Question: I got 2 gradle errors when compiling.
I try to install the repositories and it starts to install v14 support libraries and after it finishes and sync's it displays the same error again. Also tried cleaning and rebuilding the project.
'''
apply plugin: 'com.android.application'
android {
compileSdkVersion 22
buildToolsVersion '22.0.1'
defaultConfig {
applicationId "com.piserve.geejo.mskv4"
minSdkVersion 15
targetSdkVersion 22
versionCode 1
versionName "1.0"
}
buildTypes {
release {
minifyEnabled false
proguardFiles getDefaultProguardFile('proguard-android.txt'), 'proguard-rules.pro'
}
}
}
dependencies {
compile fileTree(include: ['*.jar'], dir: 'libs')
compile 'org.lucasr.dspec:dspec:0.1.1'
compile 'com.mcxiaoke.volley:library:1.0.+'
compile 'com.android.support:appcompat-v7:22.0.1'
compile 'com.android.support:recyclerview-v7:22.0.1'
}
'''

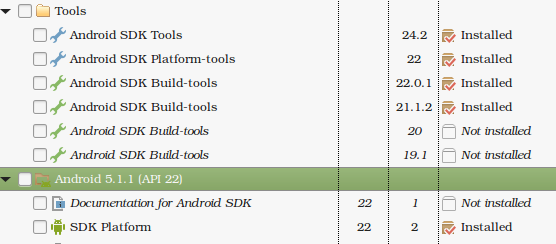
Answer: You need to add these to your 'build.gradle' file
'''
dependencies {
compile fileTree(include: ['*.jar'], dir: 'libs')
compile 'com.android.support:recyclerview-v7:22.1.1'
compile 'com.android.support:appcompat-v7:22.1.1'
compile 'com.android.support:support-v4:22.1.1'
}
'''